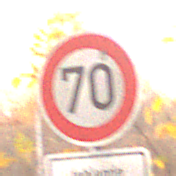
Verkehrszeichen: Geschwindigkeit70
Zusatzzeichen unten: HinweiseAufGefahrenDurchVerbaleAngabe7
Umgebung: Roofed, Suburban
Tageszeit: SunriseSunset
Wetter: Clear
Licht: Natural
Jahreszeit: NotSpecified
Kontrast: MediumContrast